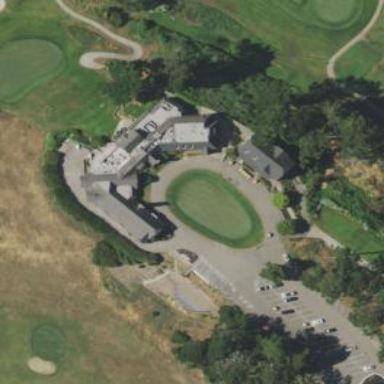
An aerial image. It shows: Clubhouse building for golf.